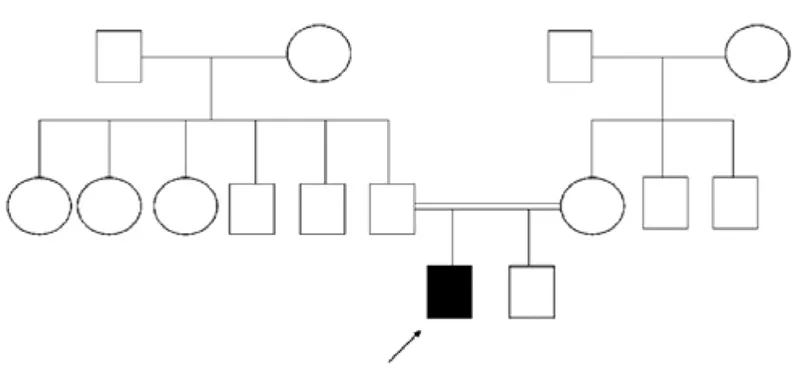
Pedigree of the family with PHP-Ia patient.
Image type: pathology (giemsa)